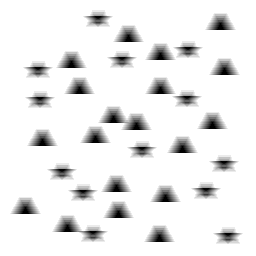
Squares: 0
Triangles: 19
Stars: 13
Total shapes: 32